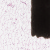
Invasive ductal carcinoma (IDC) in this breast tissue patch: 0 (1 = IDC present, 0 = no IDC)